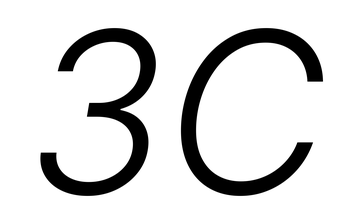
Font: Inter-Italic_Light_Italic